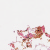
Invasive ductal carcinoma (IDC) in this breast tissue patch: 0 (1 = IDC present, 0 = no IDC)